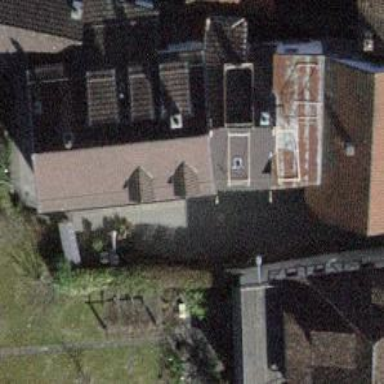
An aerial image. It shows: Terrace building.